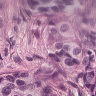
Metastatic tissue present: yes